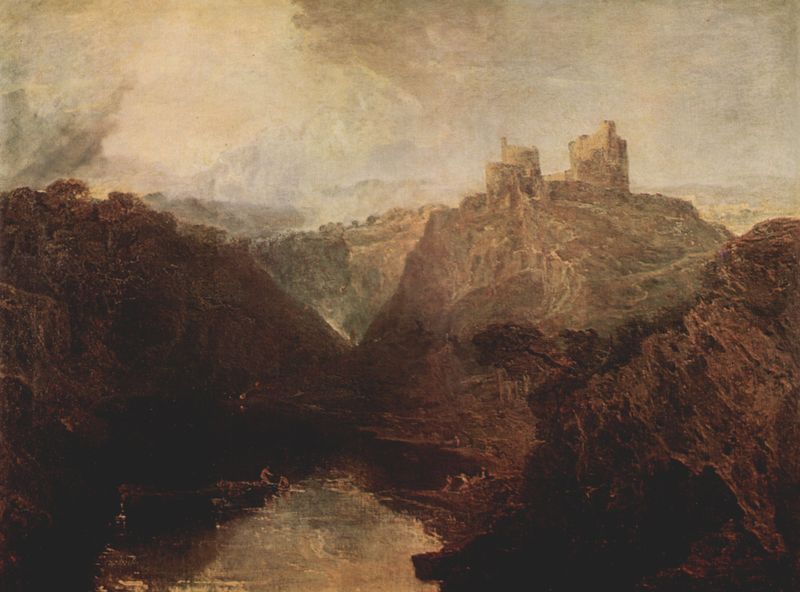
Titel: Castle von Kilgarran am Twyvey
Künstler: William Turner
Standort: Cockermouth
Institution: Wordsworth House
Schlagwörter: baum, berg, blau, dunkel, felsen, gemälde, gewitter, himmel, mann, nackt, schatten, wasser, weiß, wolken, baden, badende, bäume, fluss, frauen, gelb, grün, landschaft, menschen, ocker, see, stadt, teich, ufer, abend, braun, frau, grau, hell, licht, männer, schwarz, schleier, schloss, weg, wolke, beige, alt, wand, stein, steine, öl, bach, erde, ferne, horizont, natur, weite, gewässer, sonne, wege, kind, paar, kontrast, rosa, tal, wald, boot, turm, wellen, düster, abhang, berge, einschnitt, fels, gebirge, hang, sonnenlicht, mauer, bergkette, dunst, nebel, landschaftsmalerei, schlucht, steil, friedrich, romantik, strom, ölgemälde, querformat, ruderer, nackte, bucht, panorama, tusche, ruine, burg, türme, strahlen, festung, wälder, ruinen, wld, floss, sonnenstrahlen, naturlandschaft, bergsee, maar, sublim, krater, himmel erde, pittoresk, brg, rheintal, fügel, oben unten, dughet, riune, tals, hüfel, bandende, dfsdf, einssein, khjfkhjk, t, verblassen